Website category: sports
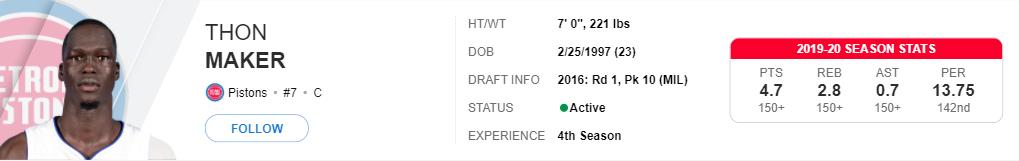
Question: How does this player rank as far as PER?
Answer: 142nd

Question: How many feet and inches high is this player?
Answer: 7' 0"

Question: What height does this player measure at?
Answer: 7' 0"

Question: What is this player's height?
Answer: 7' 0"

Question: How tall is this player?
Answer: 7' 0"

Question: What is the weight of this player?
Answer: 221 lbs

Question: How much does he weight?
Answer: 221 lbs

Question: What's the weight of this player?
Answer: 221 lbs

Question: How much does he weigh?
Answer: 221 lbs

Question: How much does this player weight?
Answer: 221 lbs